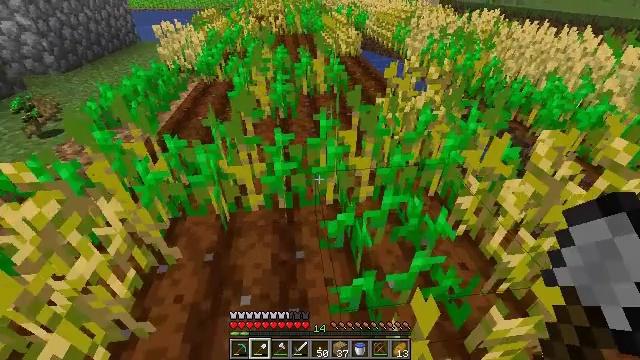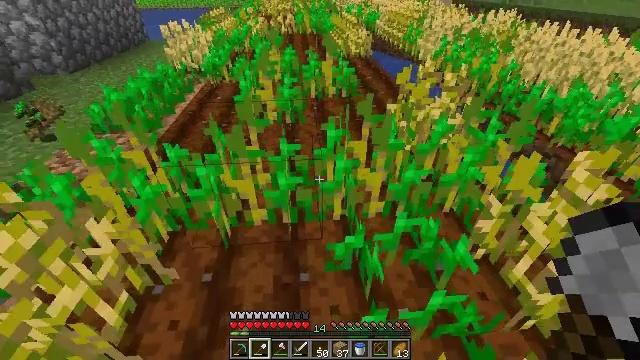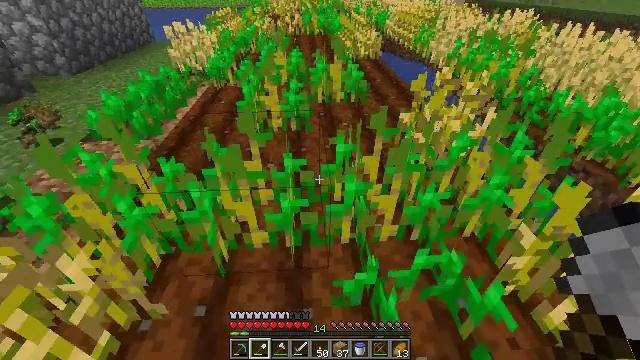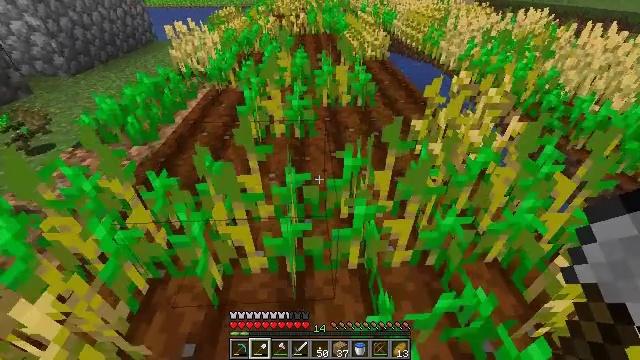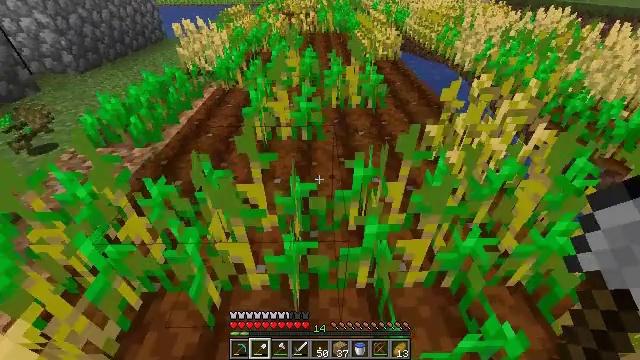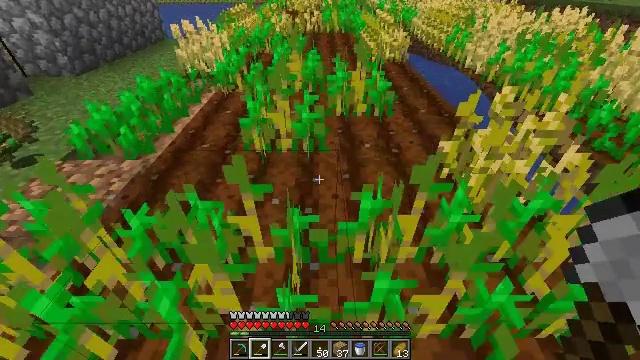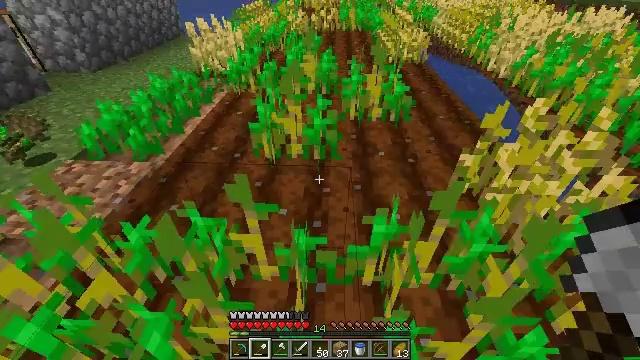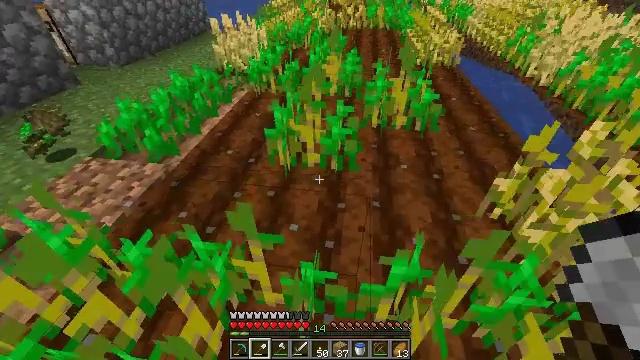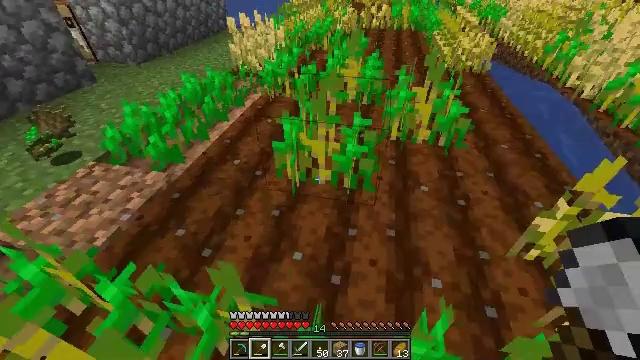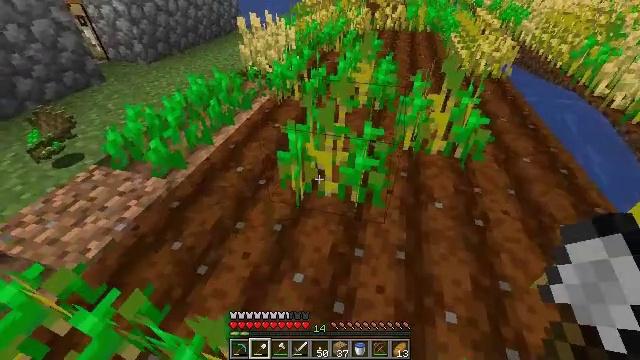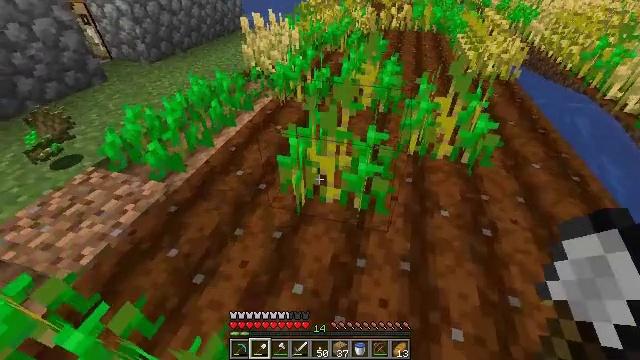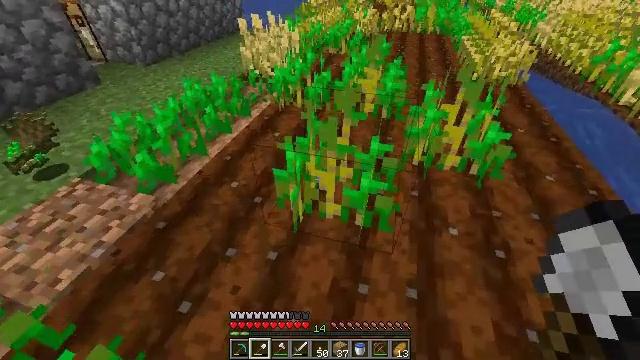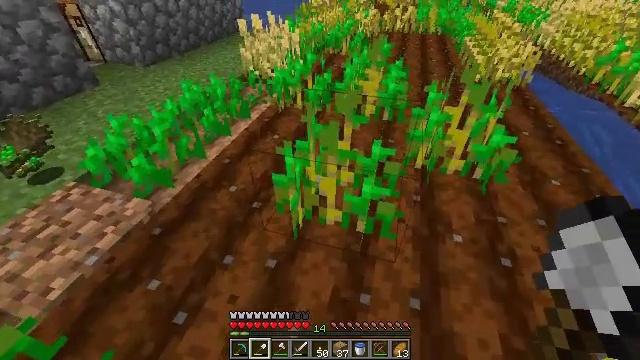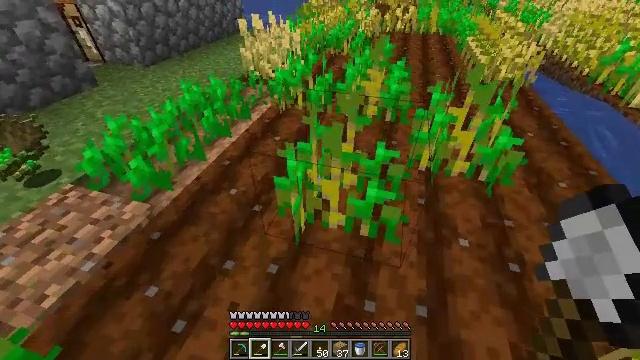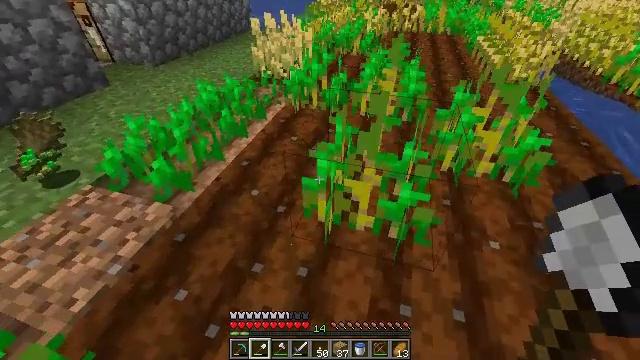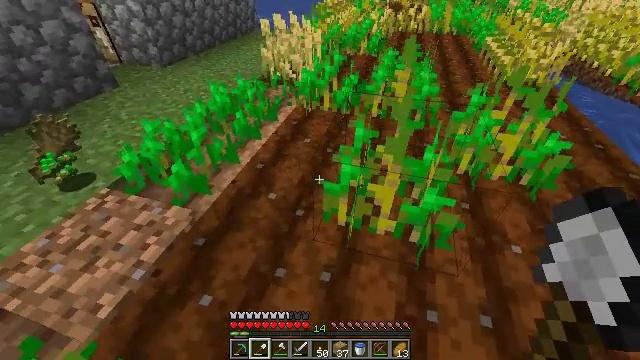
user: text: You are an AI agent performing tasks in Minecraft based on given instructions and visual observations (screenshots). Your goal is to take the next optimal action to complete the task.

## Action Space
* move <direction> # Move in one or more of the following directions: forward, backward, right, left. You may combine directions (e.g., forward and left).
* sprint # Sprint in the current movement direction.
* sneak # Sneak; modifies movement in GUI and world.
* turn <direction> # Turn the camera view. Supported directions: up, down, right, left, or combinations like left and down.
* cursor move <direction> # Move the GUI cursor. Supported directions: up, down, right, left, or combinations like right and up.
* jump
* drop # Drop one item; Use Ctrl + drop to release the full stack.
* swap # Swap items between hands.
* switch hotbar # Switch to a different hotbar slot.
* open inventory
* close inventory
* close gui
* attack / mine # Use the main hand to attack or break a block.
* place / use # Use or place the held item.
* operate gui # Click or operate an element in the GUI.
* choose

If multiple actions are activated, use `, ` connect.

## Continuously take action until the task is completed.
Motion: motion action
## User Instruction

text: Craft an iron hoe using a crafting table.
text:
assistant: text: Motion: move forward, turn left
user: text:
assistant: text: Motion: move forward, turn left
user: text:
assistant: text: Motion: move forward, turn left
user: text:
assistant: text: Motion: move forward, turn left
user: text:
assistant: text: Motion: move forward
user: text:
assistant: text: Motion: move forward, turn left
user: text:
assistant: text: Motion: move forward, turn left
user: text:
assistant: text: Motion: move forward, turn left
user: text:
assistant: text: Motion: move forward, turn left
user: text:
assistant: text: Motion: move forward
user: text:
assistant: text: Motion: no_op
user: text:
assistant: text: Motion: no_op
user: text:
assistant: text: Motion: move left
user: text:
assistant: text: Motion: move left
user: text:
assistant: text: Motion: move left
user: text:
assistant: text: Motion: move left
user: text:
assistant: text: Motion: move left
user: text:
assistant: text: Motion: move left
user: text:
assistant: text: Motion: move left
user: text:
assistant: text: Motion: no_op
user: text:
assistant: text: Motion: no_op
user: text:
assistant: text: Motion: no_op
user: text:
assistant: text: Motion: no_op
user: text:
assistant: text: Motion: move forward and move left
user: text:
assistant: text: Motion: move forward and move left
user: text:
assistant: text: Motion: move forward and move left
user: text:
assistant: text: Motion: move forward and move left, turn right
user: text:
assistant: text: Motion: move forward and move left, turn right
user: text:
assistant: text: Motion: move left, turn right
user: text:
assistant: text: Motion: move left, turn right and down